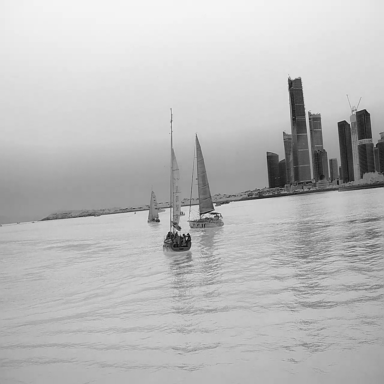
There are three sailboats in the infrared image.